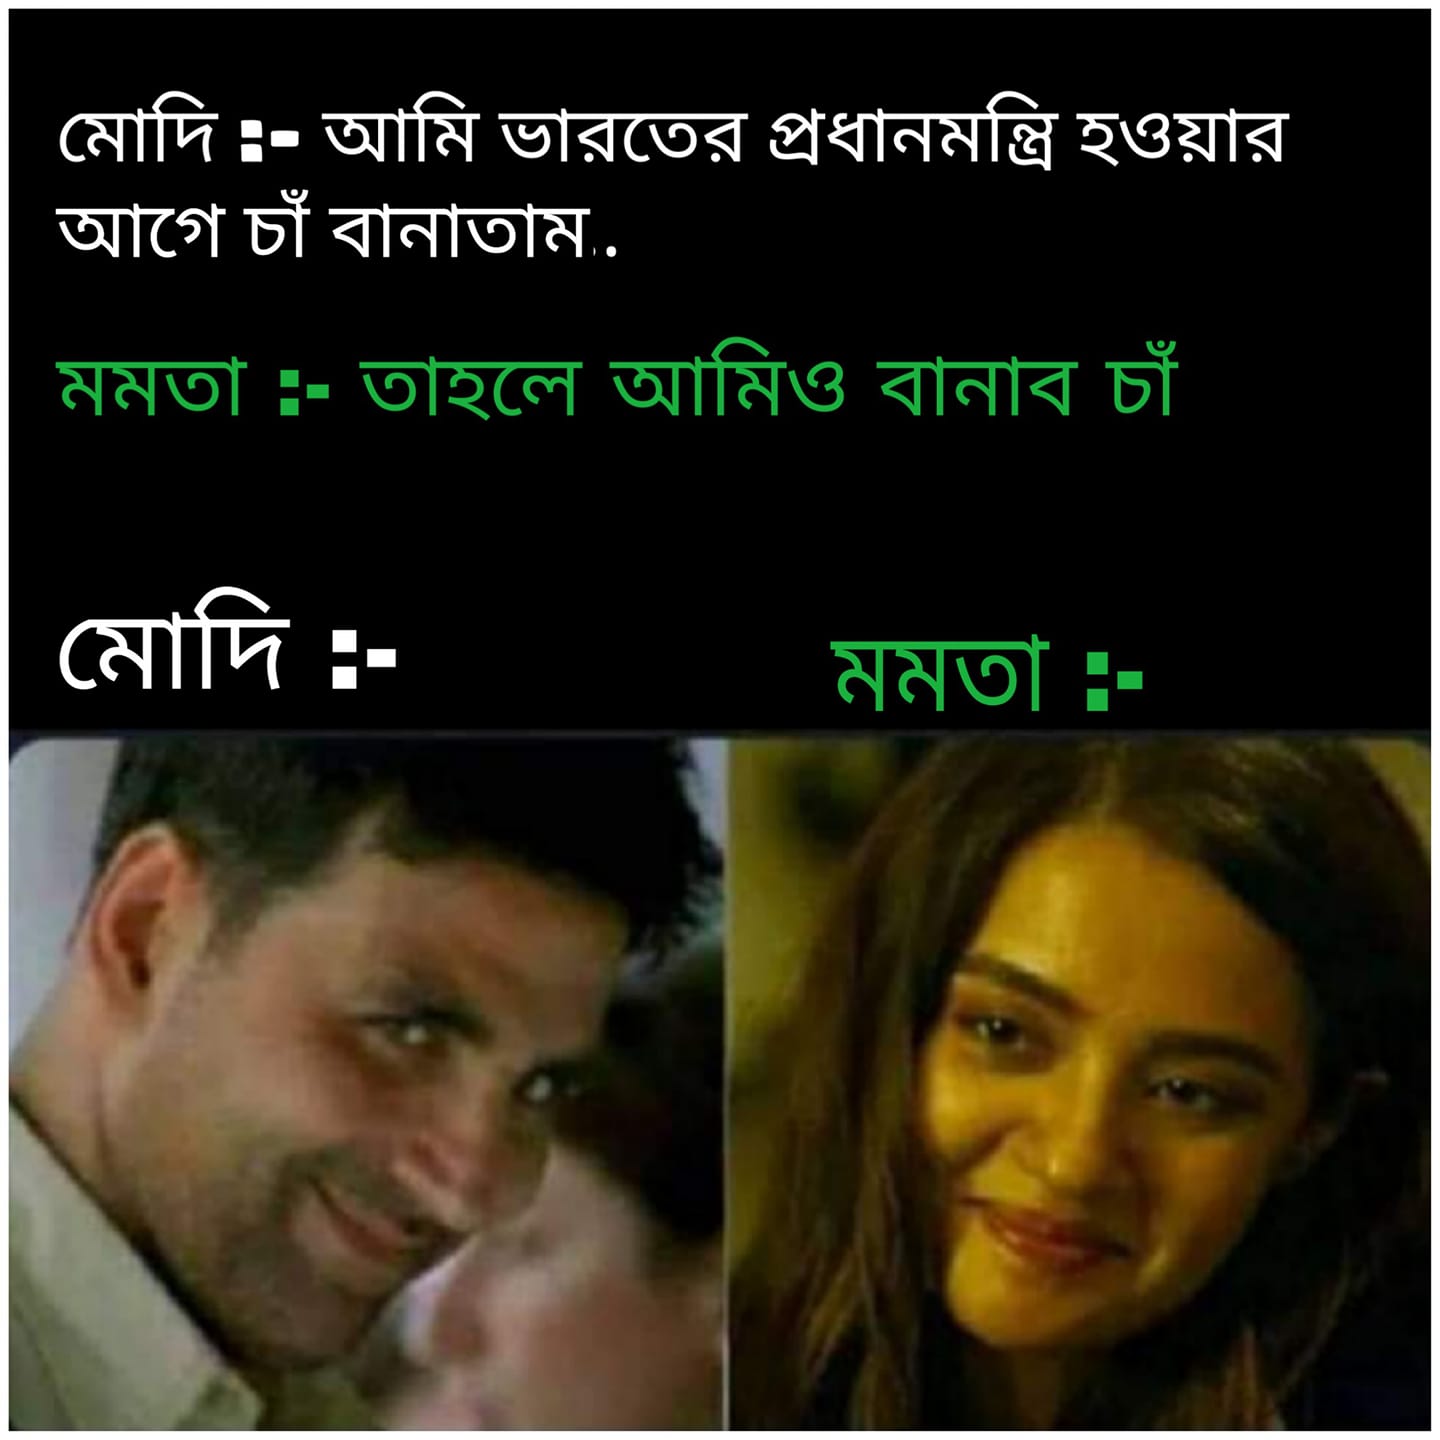
Caption: মোদিঃ- আমি ভারতের প্রধানমন্ত্রি হওয়ার আগে চা বানাতাম    মমতাঃ- তাহলে আমিও বানাব চা   মোদিঃ-   মমতাঃ-
Label: non-hate